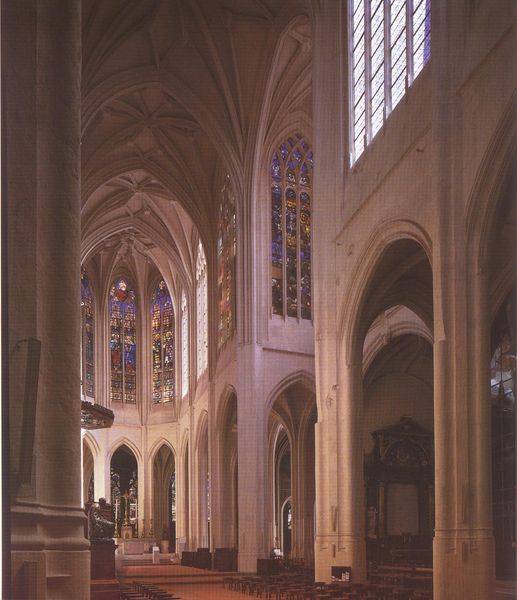
Titel: Saint-Gervais-et-Protais (Langhaus und Chor)
Künstler: Martin Chambiges
Standort: Paris
Institution: Saint-Gervais-et-Protais
Schlagwörter: blau, schatten, weiß, ocker, bunt, fenster, glas, holz, licht, paris, pfeiler, raum, stuhl, stühle, säule, säulen, rot, beige, ornament, teppich, architektur, barock, sockel, stein, holland, innenraum, niederlande, kirche, boden, dunkelheit, figur, decke, innen, gotik, skulptur, statue, schiff, schiffe, bogen, lila, violett, rundbogen, joche, kuppel, erhaben, ornamente, kühle, halle, foto, fotografie, photographie, bögen, gang, arkade, umgang, gewölbe, helligkeit, torbogen, dom, rippen, seite, beten, altar, arkaden, bänke, hauptschiff, kathedrale, langhaus, photo, kirchenschiff, kreuzrippen, mittelschiff, fensterglas, sandstein, bestuhlung, buntglas, bündelpfeiler, farbfoto, glasfenster, glasmalerei, gotisch, kanzel, kircheninneres, kreuzgewölbe, obergaden, seitenschiff, spitzbogen, spitzbögen, mittelalter, apsis, rundbögen, chor, joch, streben, sakral, verzierungen, masswerk, gerippe, kreuzgang, rundgang, vierung, querschiff, chorumgang, ost, biforien, kirchenfenster, masswerkfenster, spätgotik, sternrippengewölbe, gotische kathedrale, feierlich, buntglasfenster, stuhlreihen, seitenaltar, gewälbe, stuhlreihe, triforien, beruhigend, querung, gotische, triforienfenster, mosaikfenster, pfeilerarkaden, andachtsvoll